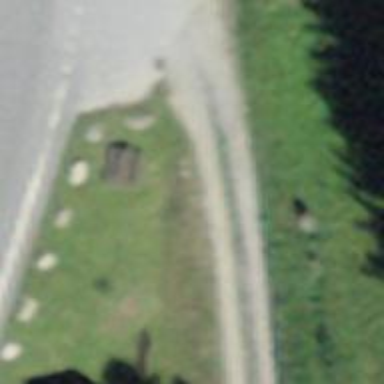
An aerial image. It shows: Picnic table located in leisure land area.